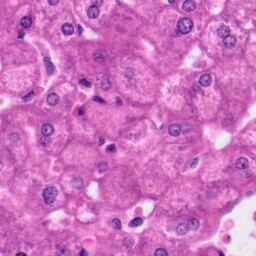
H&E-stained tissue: Liver